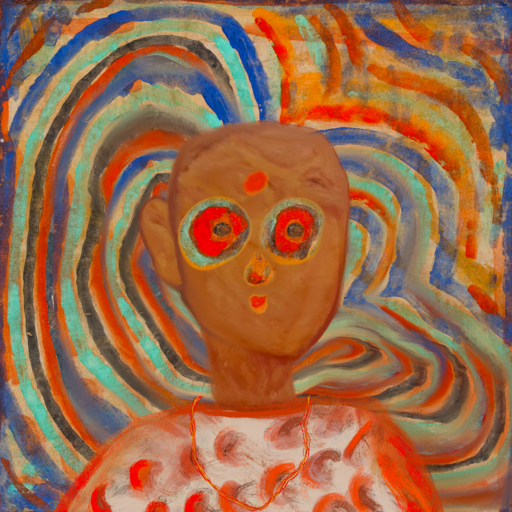
Background: Sisters, Head And Neck Front: Pious_Lady, Face Front: Sisters, Bust: Rupkatha, Hair Front: Blank, Head Accessory: Blank, Second Necklace: Gypsy_Mother_2, Necklace: Blank, Baby: Blank